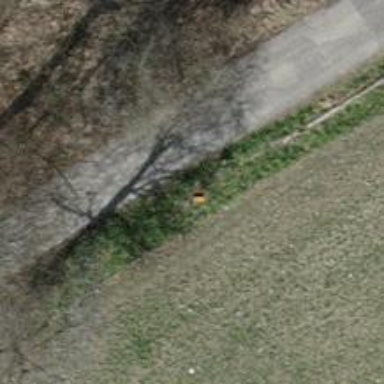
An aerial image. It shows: Pipeline marker.